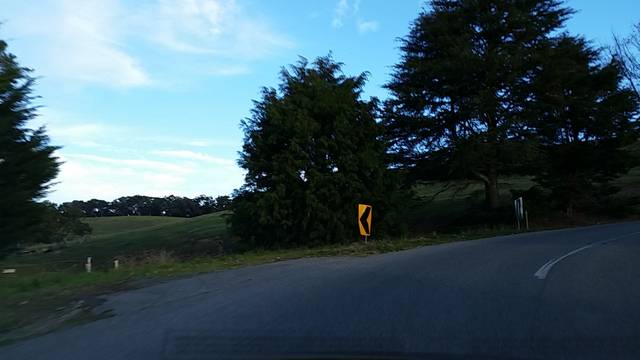
Region: Australia
Coordinates: -35.029, 138.69